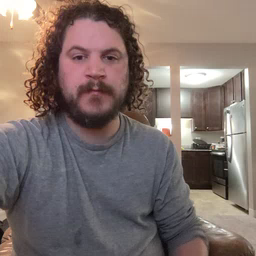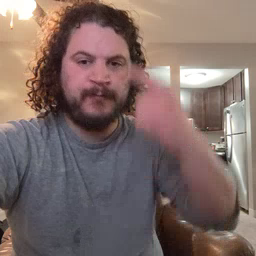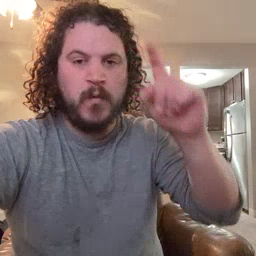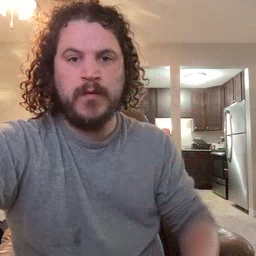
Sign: for